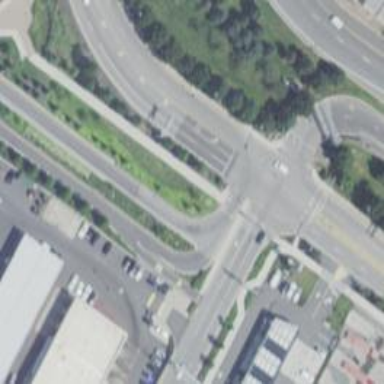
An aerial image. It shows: Marked road crossing with pedestrian island.